Field crop: maize
Growth stage: 2
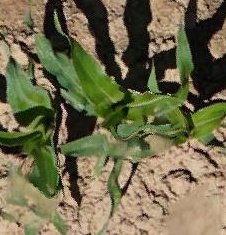
Species: maize